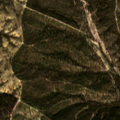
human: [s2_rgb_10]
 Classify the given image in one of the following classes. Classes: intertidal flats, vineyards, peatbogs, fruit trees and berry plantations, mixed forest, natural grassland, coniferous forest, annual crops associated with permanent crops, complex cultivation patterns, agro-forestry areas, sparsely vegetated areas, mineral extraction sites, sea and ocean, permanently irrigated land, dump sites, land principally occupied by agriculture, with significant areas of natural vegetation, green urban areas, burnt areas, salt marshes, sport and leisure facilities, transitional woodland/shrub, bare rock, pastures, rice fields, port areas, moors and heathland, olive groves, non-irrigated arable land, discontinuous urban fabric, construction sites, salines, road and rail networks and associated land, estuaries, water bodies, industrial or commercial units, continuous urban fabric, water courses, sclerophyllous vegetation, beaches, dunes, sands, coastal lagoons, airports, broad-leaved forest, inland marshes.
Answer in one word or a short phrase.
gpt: agro-forestry areas, broad-leaved forest, transitional woodland/shrub